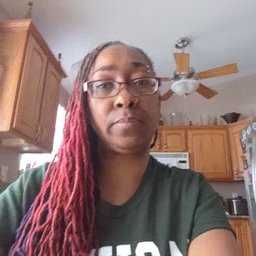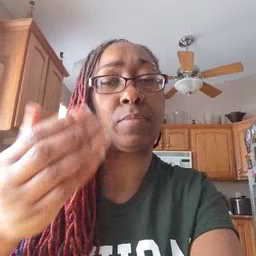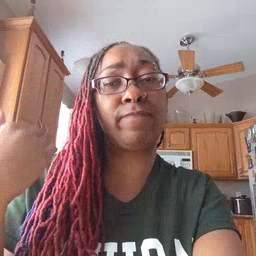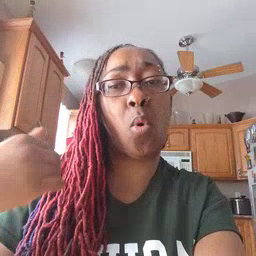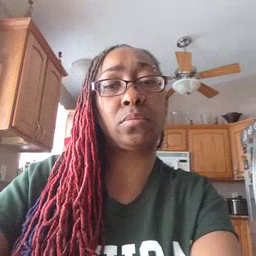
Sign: before